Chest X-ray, PA view. Patient: 21 years old, sex M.
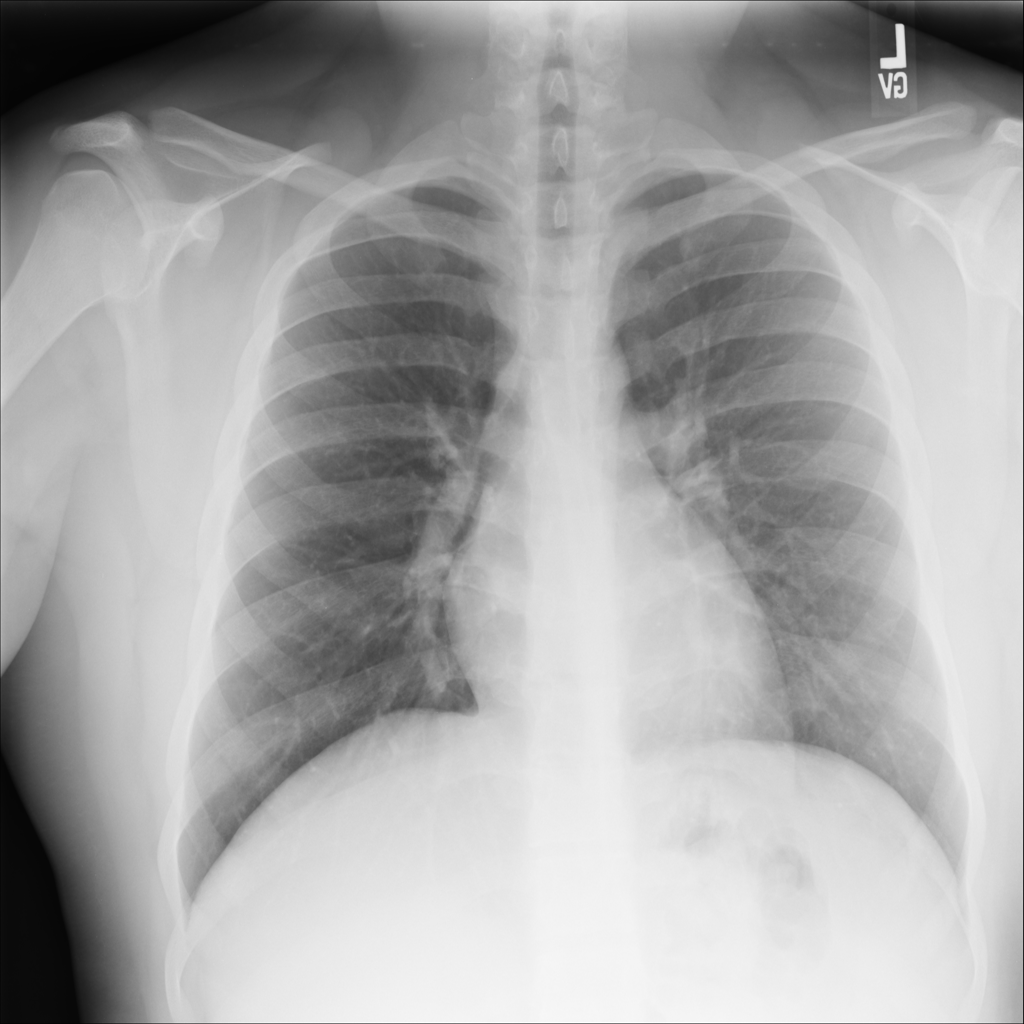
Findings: No Finding